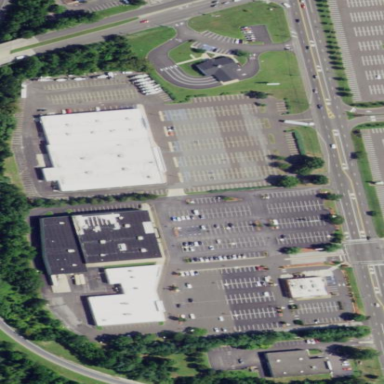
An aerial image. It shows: Retail area.